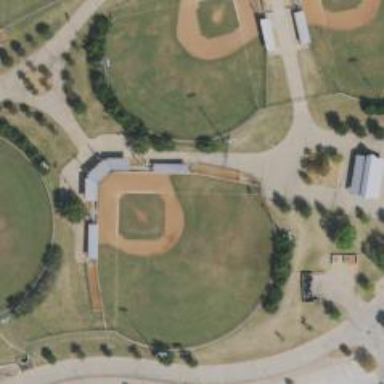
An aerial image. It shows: Baseball pitch for leisure land activities.